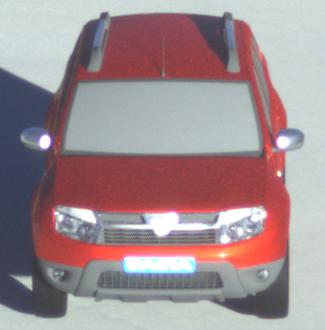
Make: Dacia
Model: Duster dCi 110 FAP
Detailed model: Duster (I)
Model produced from: 2010/06
Model produced until: 2013/11
Doors: 5
Color: red
Road condition: dry road
Daytime: sunrise or sunset
Contrast: high contrast